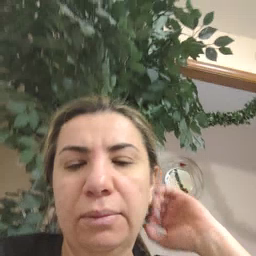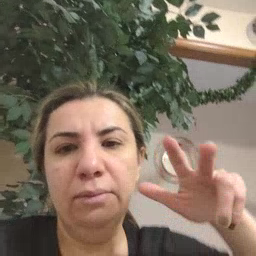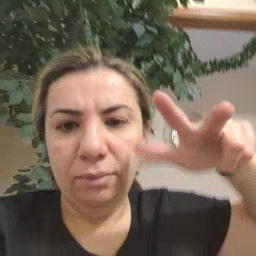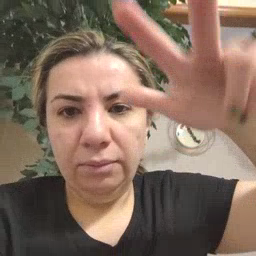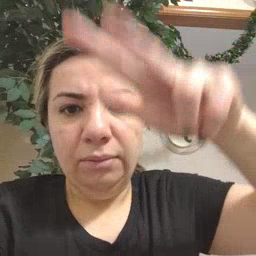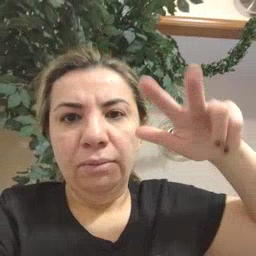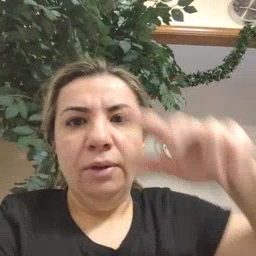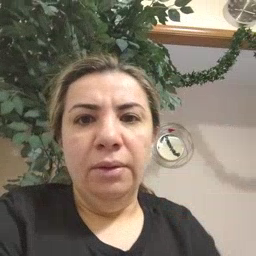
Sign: helicopter